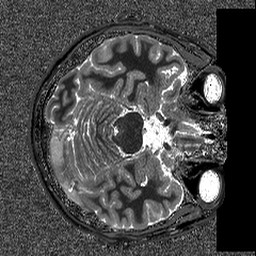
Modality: T1map
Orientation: axial
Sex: male